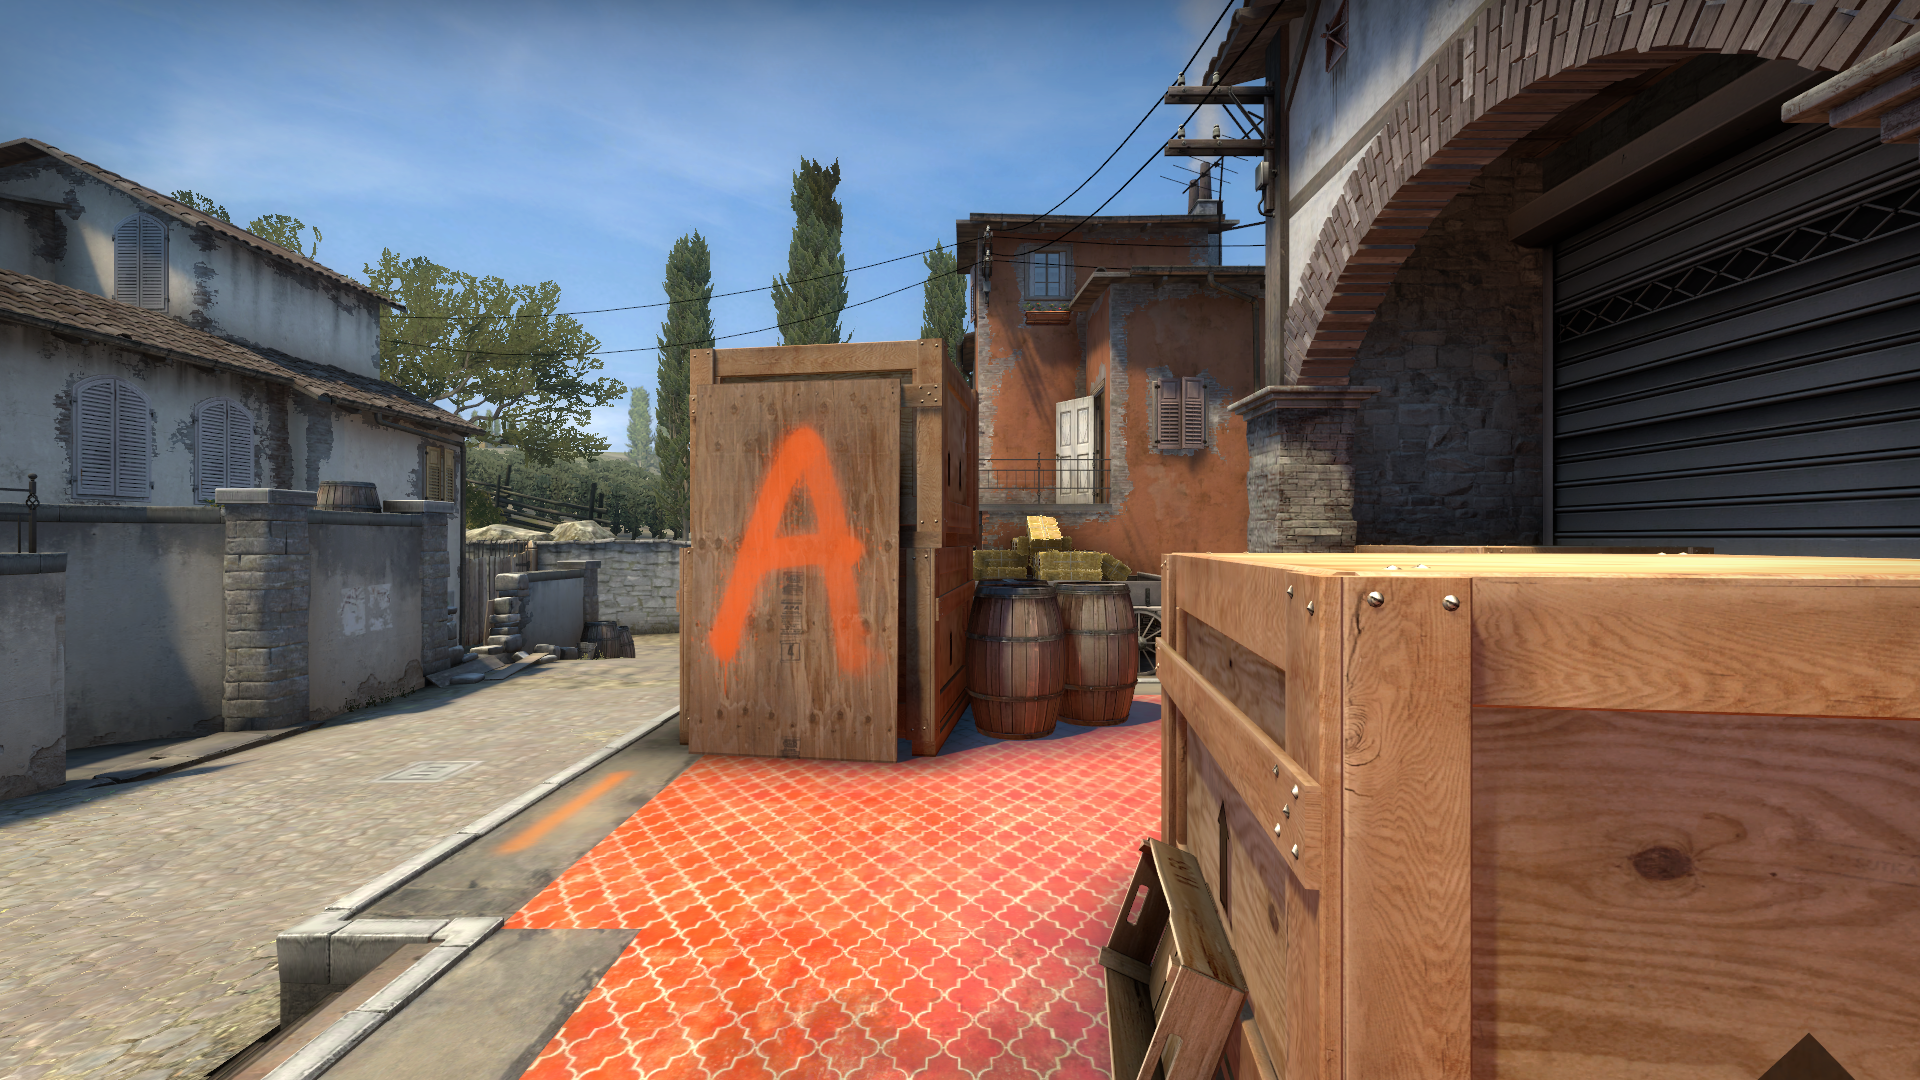
Map: de_inferno